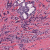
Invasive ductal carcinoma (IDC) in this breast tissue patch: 1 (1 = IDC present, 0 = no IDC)